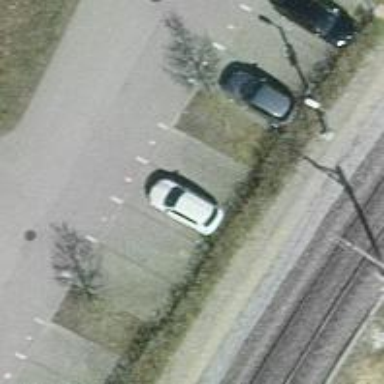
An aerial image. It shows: Parking lot with paving stones surface. It is park and ride facility.